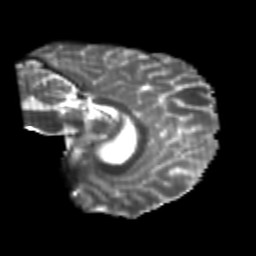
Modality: T2w
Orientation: sagittal
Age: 21
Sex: female
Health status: healthy
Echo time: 0.074 s